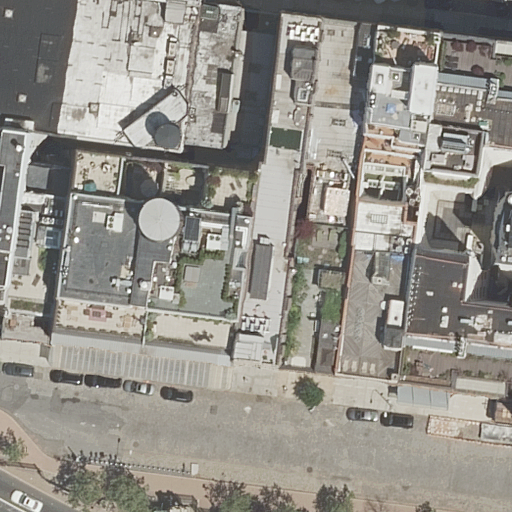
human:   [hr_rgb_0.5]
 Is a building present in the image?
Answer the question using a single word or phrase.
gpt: yes

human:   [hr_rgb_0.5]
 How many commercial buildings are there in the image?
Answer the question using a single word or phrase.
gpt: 0

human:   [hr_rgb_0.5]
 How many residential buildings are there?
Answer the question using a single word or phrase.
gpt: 11

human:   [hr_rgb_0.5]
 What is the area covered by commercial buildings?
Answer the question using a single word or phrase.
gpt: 0m2

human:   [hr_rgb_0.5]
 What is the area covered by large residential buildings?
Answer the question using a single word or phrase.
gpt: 5090m2

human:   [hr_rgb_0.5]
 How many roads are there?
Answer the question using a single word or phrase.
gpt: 3

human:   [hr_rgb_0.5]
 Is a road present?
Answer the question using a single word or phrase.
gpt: yes

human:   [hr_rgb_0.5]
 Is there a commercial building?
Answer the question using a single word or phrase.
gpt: no

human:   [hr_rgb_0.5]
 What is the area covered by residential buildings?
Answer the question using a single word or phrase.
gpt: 6927m2

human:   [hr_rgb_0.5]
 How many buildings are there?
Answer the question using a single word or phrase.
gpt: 11

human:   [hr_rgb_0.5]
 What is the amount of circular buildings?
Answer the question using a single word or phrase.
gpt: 0

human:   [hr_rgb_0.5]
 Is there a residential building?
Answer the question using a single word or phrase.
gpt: yes

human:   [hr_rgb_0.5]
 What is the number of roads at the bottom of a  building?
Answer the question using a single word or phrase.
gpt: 3

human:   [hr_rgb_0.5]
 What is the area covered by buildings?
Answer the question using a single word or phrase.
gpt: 6927m2

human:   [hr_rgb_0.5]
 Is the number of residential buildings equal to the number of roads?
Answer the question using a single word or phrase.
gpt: no

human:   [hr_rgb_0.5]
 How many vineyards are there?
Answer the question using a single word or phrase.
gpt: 0

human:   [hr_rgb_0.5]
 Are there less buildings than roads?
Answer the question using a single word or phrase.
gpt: no

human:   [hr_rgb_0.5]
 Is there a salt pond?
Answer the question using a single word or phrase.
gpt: no

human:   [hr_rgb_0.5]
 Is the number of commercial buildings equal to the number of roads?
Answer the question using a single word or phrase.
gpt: no

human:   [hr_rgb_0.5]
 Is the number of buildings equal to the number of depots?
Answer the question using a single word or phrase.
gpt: no

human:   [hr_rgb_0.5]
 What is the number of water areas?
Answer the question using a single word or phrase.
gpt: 0

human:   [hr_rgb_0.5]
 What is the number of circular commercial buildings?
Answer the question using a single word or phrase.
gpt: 0

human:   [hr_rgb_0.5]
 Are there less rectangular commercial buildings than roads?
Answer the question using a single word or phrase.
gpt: yes

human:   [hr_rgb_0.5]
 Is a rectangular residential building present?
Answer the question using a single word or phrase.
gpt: yes

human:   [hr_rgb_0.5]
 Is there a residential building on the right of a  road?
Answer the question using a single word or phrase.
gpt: yes

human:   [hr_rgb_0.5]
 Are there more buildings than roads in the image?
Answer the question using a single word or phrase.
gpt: yes

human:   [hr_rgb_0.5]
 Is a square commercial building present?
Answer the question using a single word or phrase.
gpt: no

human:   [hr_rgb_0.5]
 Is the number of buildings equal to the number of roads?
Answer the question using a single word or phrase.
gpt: no

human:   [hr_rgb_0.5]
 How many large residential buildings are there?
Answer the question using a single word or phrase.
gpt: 5

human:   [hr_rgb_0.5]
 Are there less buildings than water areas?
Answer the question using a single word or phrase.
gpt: no

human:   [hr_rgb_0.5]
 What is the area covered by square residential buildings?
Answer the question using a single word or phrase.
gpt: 0m2

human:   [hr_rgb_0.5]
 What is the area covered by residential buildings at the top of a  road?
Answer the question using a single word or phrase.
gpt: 6927m2

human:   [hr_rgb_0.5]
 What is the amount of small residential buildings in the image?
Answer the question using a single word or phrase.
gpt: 0

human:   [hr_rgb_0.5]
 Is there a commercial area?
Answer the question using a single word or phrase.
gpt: no

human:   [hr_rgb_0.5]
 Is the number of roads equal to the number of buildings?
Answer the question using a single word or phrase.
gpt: no

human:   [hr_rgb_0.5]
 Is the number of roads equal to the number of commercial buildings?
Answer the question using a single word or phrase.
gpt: no

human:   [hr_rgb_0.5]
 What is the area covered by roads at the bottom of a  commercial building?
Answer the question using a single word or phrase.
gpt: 0m2

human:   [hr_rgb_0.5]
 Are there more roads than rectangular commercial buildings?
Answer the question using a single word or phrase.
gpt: yes

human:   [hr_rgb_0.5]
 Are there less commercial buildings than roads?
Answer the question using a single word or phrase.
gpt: yes

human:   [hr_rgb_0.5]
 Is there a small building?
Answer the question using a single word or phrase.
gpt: no

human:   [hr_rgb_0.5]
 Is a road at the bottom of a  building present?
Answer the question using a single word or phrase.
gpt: yes

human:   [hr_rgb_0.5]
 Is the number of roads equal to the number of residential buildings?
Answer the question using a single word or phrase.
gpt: no

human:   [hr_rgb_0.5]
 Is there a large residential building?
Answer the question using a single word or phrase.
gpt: yes

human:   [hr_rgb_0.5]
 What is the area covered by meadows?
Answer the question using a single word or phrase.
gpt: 0m2

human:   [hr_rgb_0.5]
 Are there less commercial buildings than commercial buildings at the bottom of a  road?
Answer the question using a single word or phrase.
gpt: no

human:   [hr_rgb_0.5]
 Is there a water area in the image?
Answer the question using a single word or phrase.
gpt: no

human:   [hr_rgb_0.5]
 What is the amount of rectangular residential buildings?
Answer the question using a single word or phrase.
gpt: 5

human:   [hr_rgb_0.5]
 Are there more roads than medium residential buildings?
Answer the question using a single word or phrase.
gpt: no

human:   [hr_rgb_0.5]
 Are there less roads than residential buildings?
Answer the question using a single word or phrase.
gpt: yes

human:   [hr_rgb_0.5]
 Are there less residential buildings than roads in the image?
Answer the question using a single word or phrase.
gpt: no

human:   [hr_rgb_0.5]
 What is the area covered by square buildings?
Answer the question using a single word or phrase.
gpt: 0m2

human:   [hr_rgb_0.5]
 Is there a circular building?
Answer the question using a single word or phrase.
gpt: no

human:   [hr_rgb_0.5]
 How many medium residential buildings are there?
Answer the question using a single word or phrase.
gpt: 6

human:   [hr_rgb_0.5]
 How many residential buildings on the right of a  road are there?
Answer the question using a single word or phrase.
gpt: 8

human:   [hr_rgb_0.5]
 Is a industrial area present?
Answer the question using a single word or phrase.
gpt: no

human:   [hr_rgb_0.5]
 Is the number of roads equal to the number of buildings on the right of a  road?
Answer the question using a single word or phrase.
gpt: no

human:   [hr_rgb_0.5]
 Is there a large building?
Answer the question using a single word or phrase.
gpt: yes

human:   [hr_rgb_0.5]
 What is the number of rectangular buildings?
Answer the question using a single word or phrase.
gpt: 5

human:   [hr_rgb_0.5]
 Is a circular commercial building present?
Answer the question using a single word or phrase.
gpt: no

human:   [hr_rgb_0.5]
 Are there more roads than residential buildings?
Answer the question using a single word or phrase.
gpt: no

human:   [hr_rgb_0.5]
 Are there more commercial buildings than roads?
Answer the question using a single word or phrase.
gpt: no

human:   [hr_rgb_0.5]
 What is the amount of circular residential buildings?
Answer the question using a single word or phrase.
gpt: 0

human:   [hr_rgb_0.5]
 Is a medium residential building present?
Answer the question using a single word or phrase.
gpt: yes

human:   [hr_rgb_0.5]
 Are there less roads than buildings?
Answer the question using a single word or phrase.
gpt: yes